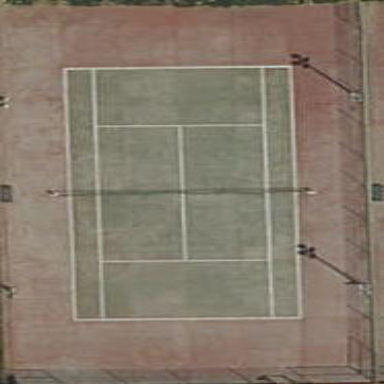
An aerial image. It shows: Tennis court on the leisure land pitch.